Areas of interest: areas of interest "Park Square"
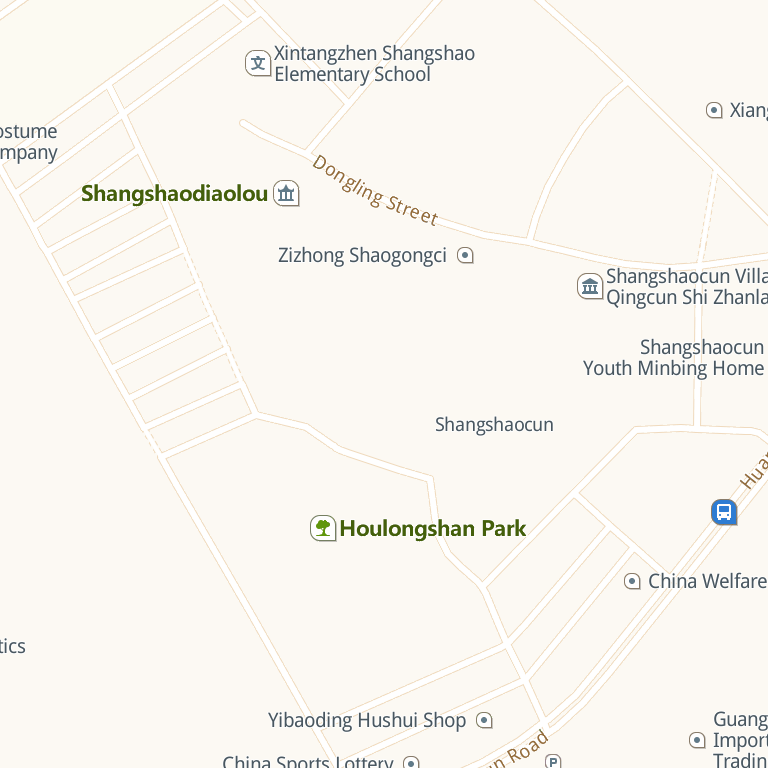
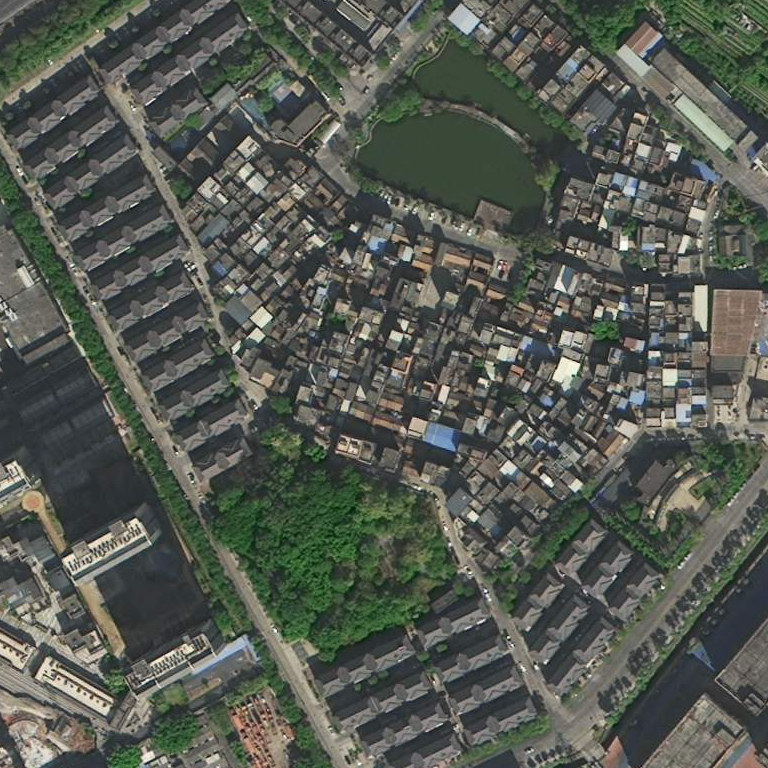